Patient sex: M
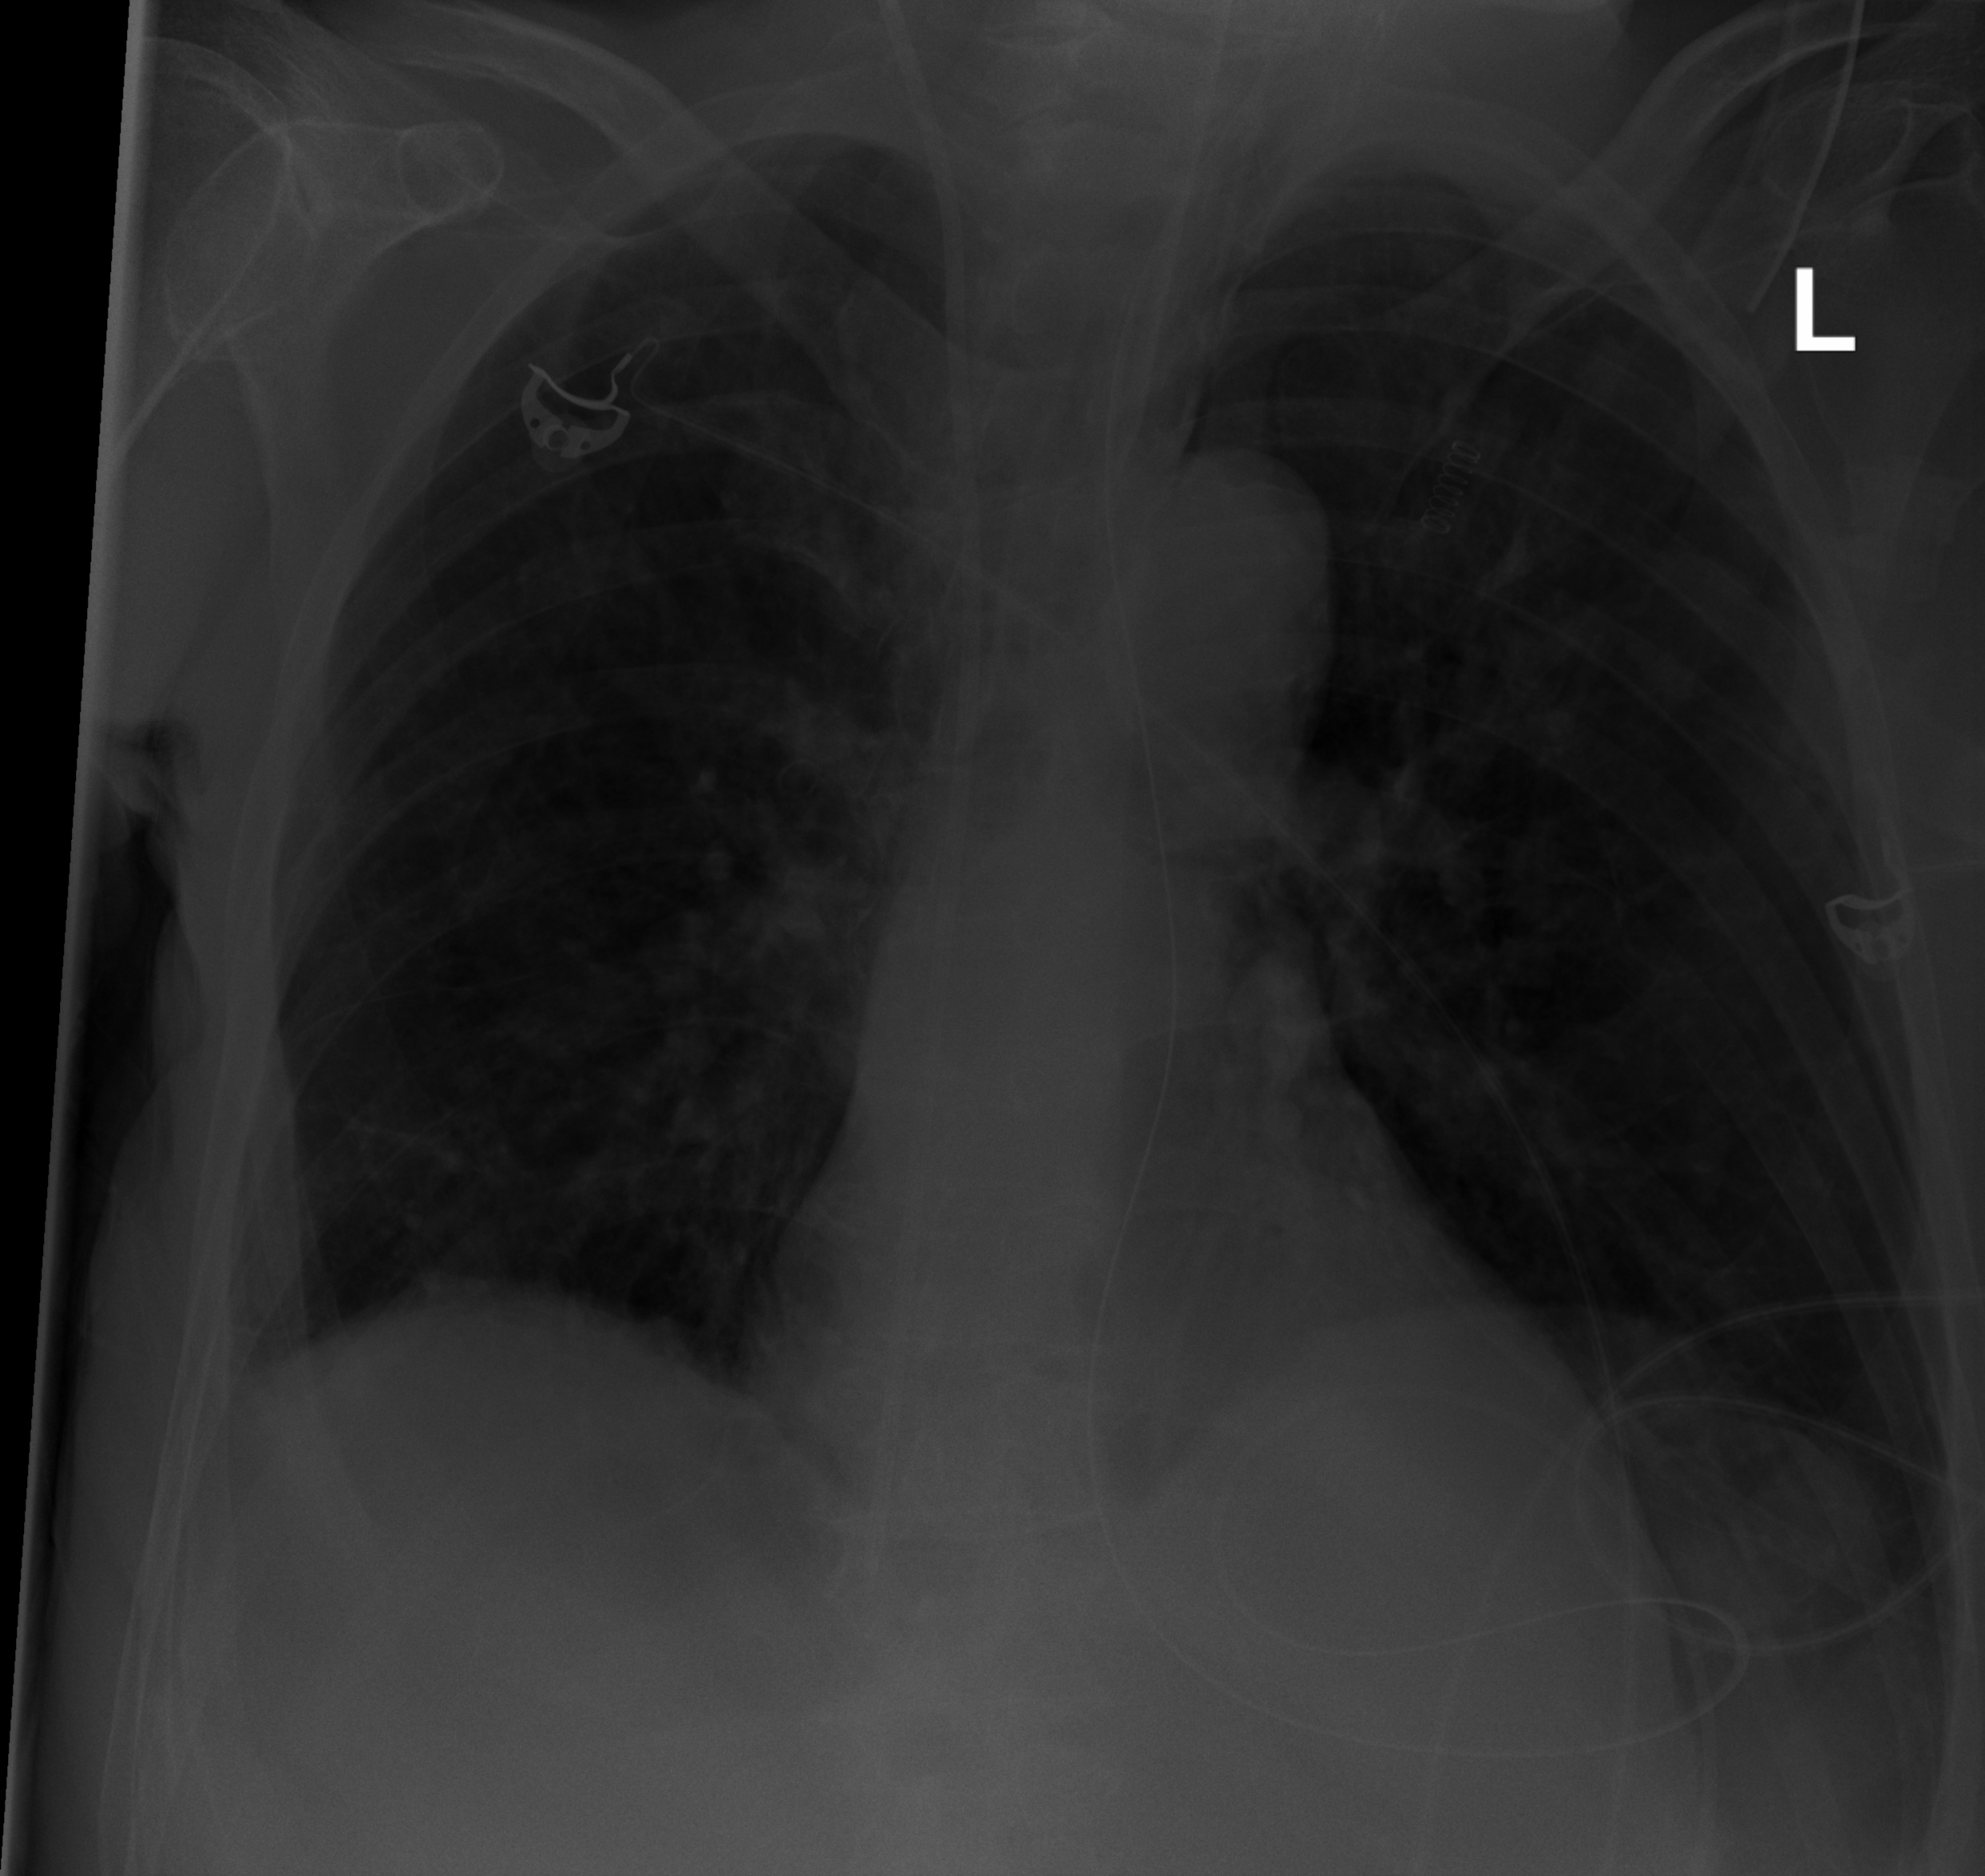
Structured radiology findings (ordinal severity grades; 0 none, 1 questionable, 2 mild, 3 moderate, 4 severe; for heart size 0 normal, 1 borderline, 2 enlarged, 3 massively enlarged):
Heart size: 0
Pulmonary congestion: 0
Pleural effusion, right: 2
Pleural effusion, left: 1
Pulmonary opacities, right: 0
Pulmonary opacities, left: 0
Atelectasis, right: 2
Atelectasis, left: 0